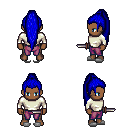
a pixel art fantasy rpg character, male body template, human, dark skin, white long-sleeve shirt, magenta pants, blue extra-long topknot hairstyle, white slippers, dagger, four views (front, back, left, right), 2x2 character sprite sheet, small pixel art, hard edges, no anti-aliasing